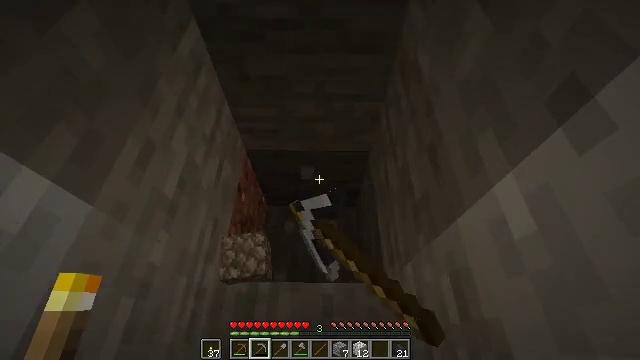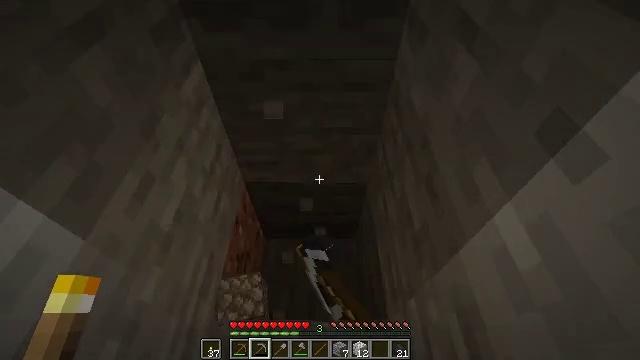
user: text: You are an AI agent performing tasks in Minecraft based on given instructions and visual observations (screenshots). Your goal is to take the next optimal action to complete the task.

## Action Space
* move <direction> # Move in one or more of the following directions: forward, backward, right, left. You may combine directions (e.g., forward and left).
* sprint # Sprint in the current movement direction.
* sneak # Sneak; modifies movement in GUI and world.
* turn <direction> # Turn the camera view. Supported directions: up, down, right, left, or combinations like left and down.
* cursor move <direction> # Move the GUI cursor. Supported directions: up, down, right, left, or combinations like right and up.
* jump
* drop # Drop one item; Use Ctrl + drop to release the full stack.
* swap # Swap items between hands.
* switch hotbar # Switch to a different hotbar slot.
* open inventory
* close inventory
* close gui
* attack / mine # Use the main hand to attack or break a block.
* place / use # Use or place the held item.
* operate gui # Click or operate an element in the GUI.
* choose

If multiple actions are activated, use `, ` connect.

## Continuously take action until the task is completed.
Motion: motion action
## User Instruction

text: Harvest stone in the caves.
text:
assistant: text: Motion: turn up, attack / mine
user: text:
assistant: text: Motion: attack / mine